Question: Count the number of objects in the diagram.
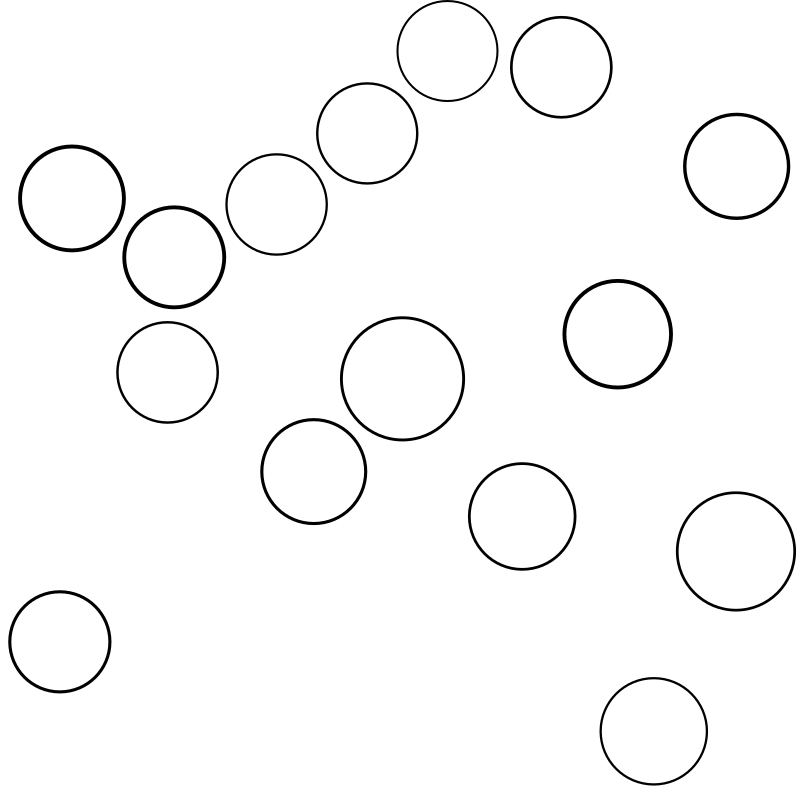
Answer: 15